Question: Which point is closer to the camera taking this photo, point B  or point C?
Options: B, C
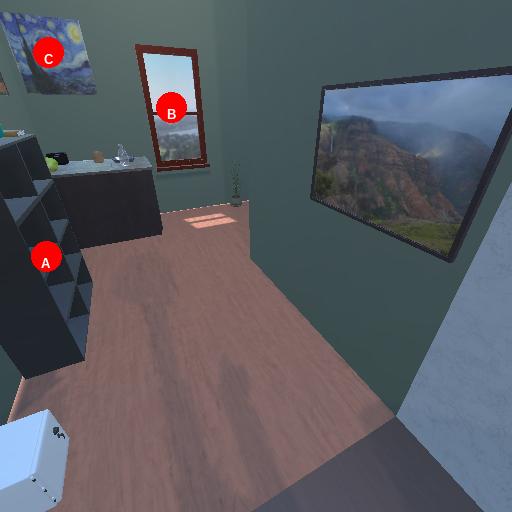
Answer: B